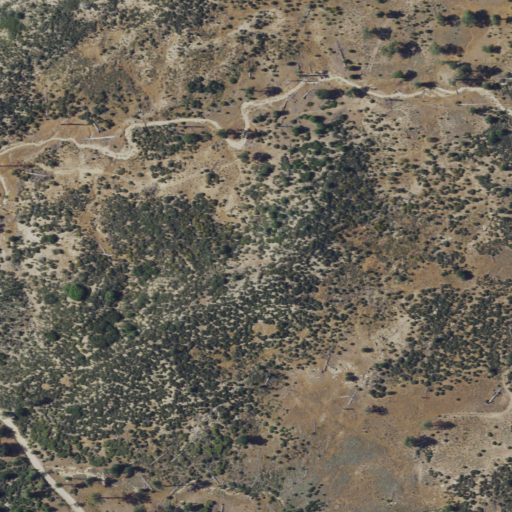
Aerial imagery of plain(s) in California named Rouse Meadow containing shrub, open development, and grassland